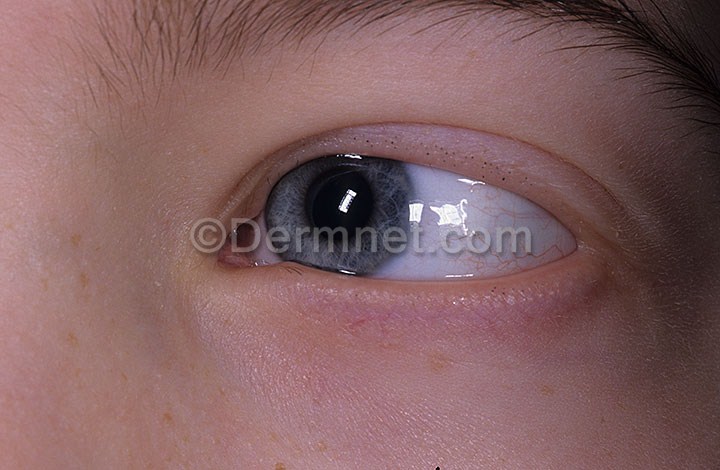
Disease: Hair Loss Photos Alopecia and other Hair Diseases